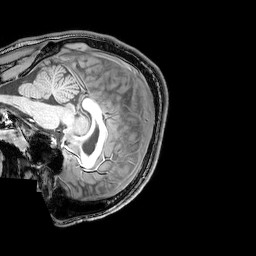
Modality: T1w
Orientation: sagittal
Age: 23
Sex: male
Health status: healthy
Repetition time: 0.081 s
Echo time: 0.037 s